Field crop: tomato
Growth stage: 1
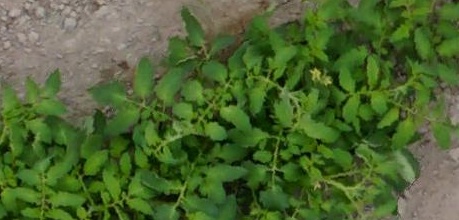
Species: tomato